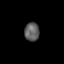
Tissue: skin
Cell type: Epithelial cells
Senescence score: 0.2663
Nuclear area (px): 270
Mean DAPI intensity: 94.881